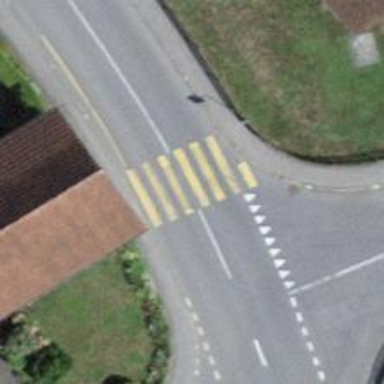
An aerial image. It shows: Uncontrolled zebra crossing with notable zebra markings.